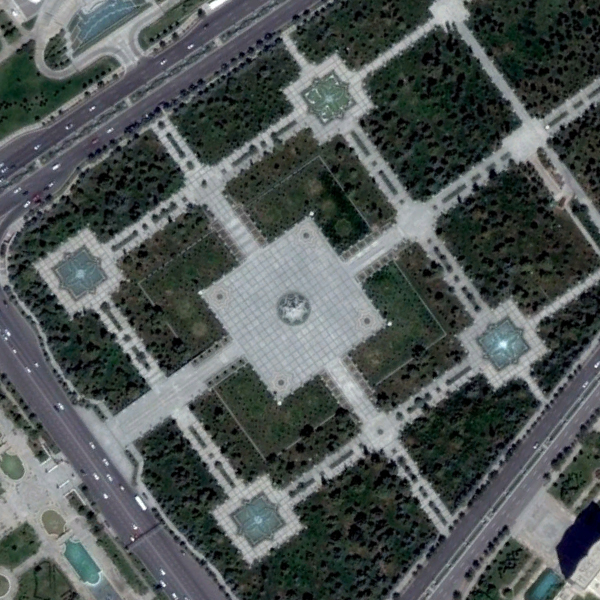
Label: Square